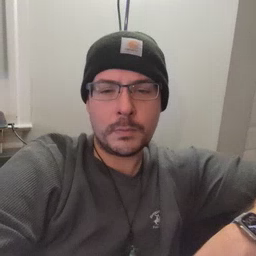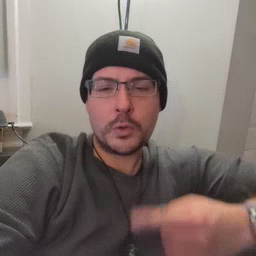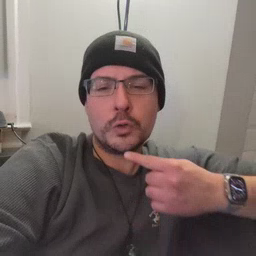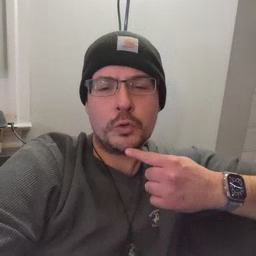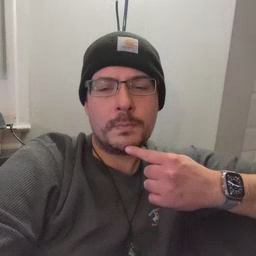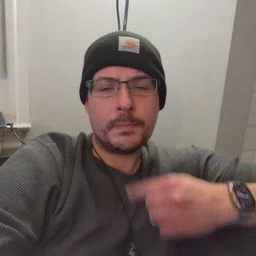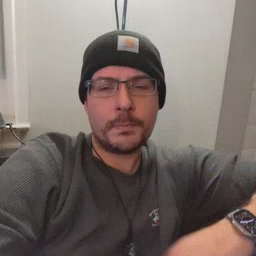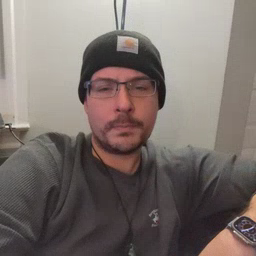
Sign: chin